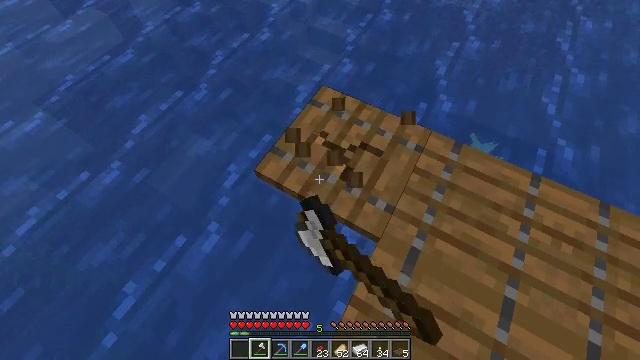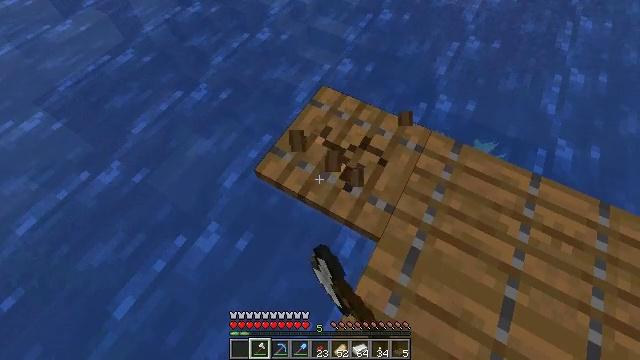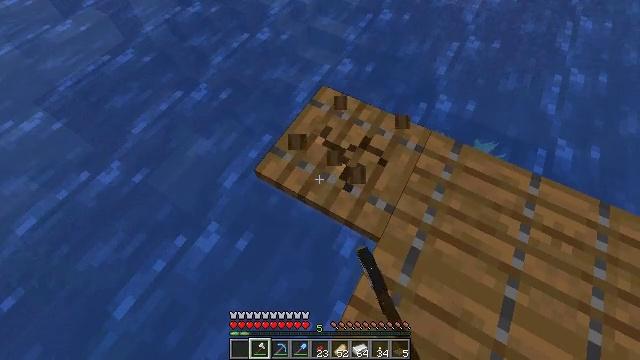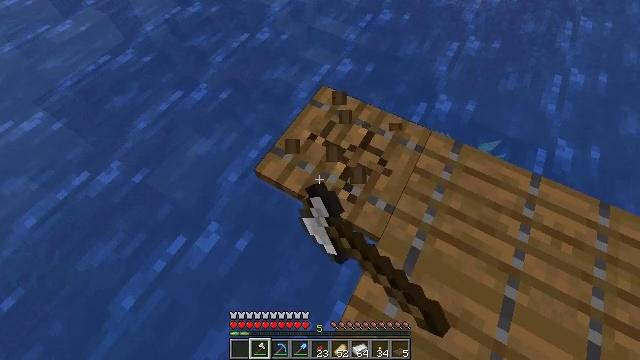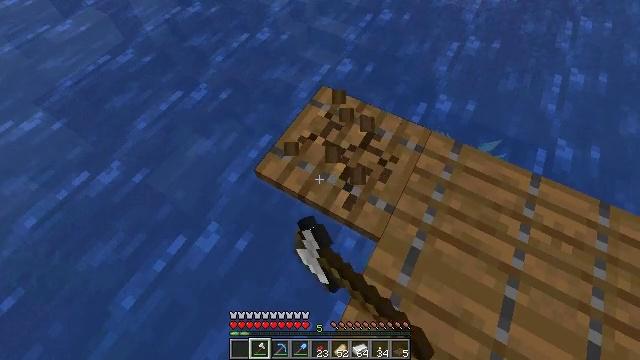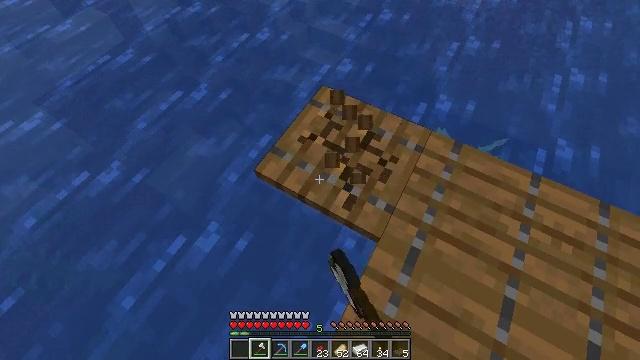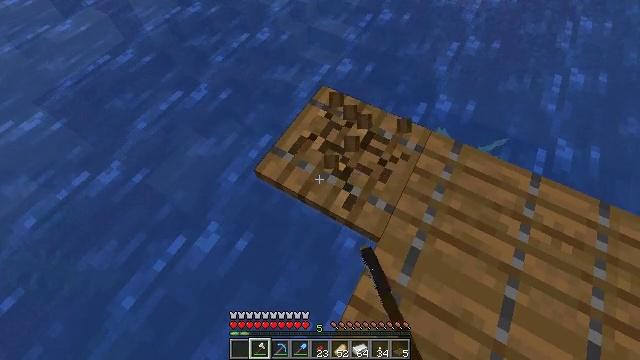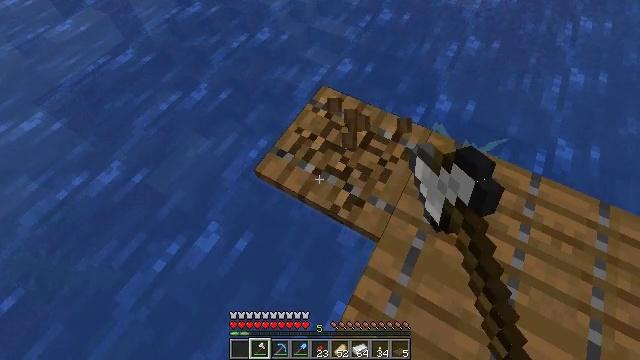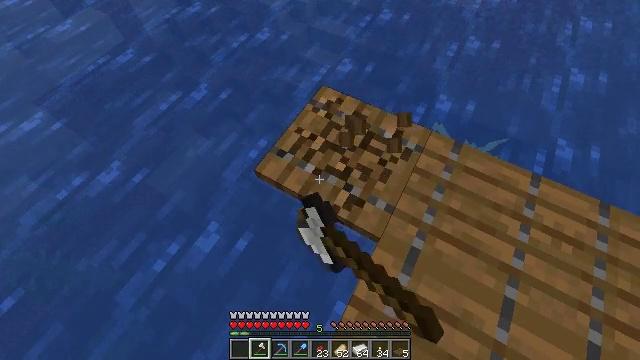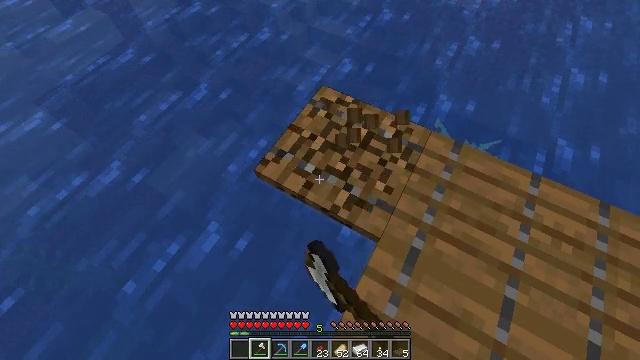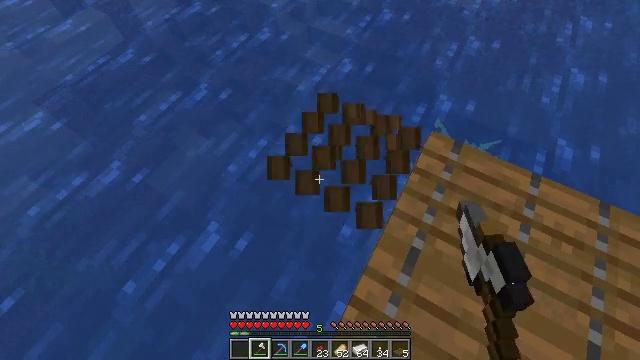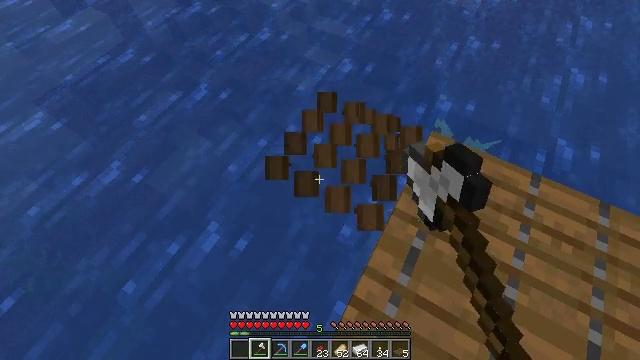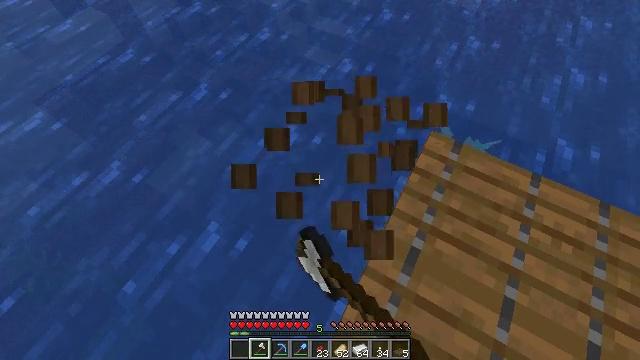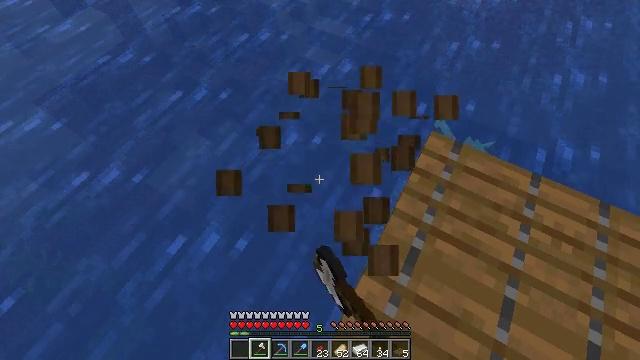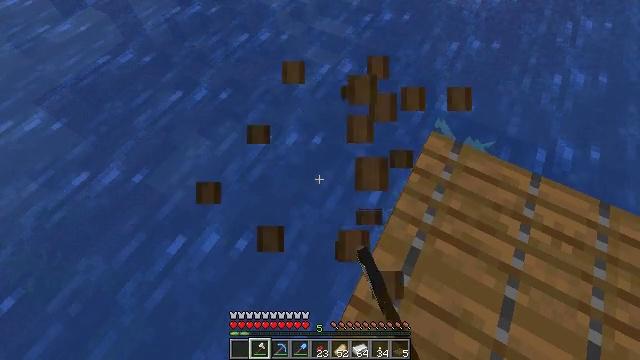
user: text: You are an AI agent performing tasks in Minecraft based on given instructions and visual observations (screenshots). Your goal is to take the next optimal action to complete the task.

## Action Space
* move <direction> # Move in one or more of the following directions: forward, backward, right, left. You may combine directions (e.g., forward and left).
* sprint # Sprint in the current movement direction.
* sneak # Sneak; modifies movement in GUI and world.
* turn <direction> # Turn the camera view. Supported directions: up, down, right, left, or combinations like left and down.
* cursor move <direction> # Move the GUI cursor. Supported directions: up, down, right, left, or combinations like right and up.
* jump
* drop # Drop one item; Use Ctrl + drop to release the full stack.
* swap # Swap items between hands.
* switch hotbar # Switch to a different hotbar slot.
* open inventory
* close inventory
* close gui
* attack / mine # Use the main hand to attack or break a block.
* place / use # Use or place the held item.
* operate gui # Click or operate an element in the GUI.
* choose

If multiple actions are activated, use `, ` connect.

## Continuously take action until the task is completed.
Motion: motion action
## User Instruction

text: Break the spruce trapdoor from a structure.
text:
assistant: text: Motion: attack / mine
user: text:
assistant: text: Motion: attack / mine
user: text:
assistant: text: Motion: attack / mine
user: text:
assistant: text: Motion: attack / mine
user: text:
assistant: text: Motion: attack / mine
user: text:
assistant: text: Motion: attack / mine
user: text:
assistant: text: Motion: attack / mine
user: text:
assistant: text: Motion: attack / mine
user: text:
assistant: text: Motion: attack / mine
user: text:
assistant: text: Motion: attack / mine
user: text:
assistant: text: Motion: attack / mine
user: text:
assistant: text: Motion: attack / mine
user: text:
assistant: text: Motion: attack / mine
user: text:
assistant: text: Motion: attack / mine
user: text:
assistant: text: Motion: attack / mine